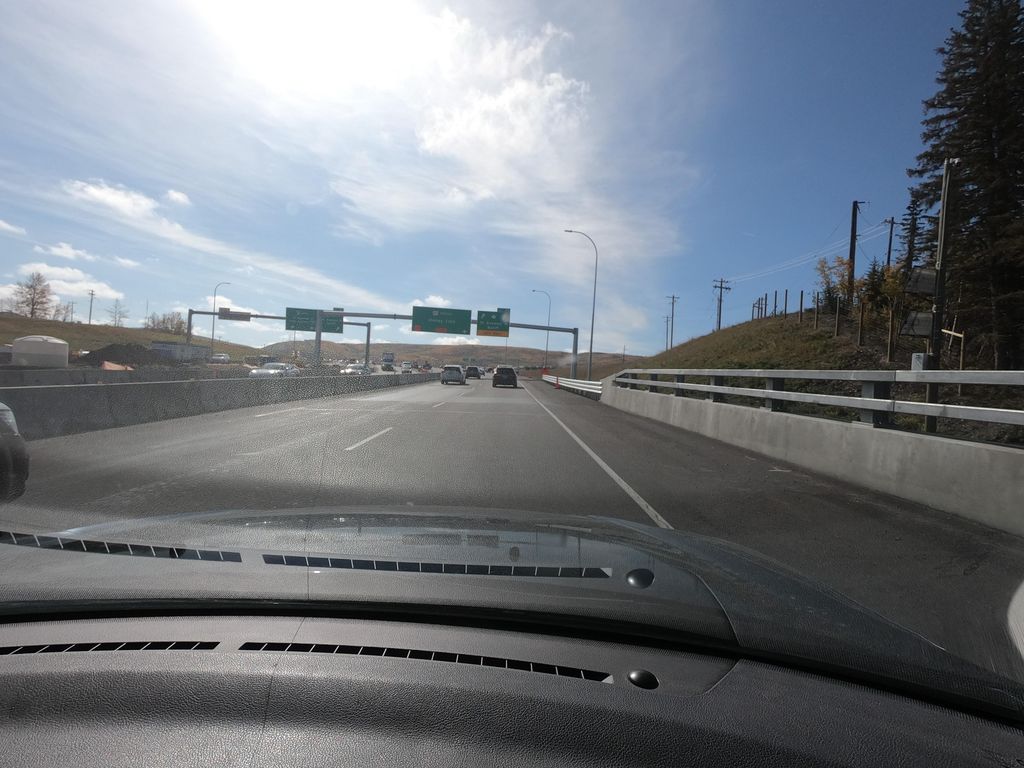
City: calgary